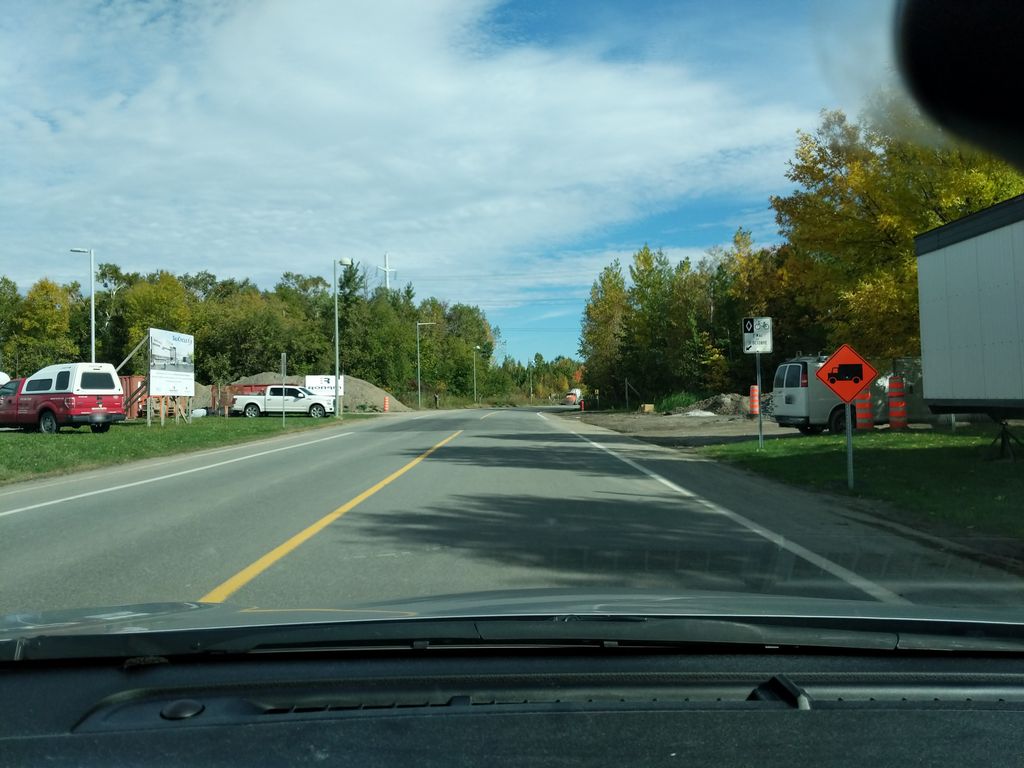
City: quebec_city